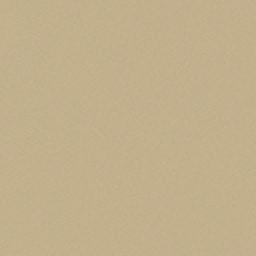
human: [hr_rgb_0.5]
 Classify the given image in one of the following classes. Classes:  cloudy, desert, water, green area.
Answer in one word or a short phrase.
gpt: desert